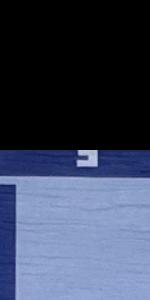
Label: Empty